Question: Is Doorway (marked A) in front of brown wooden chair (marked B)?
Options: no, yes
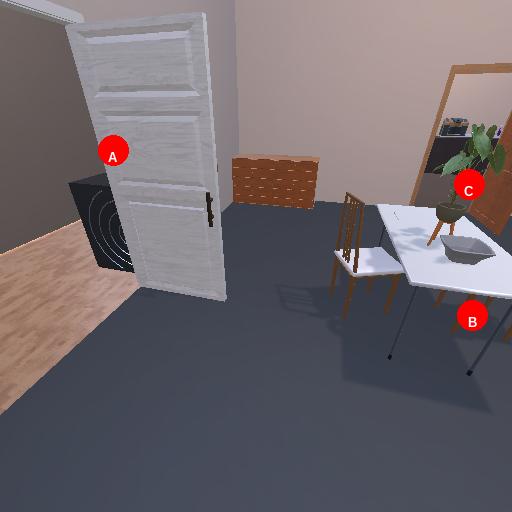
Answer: no